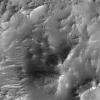
Atmospheric dust classification: not_dusty